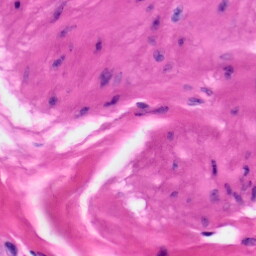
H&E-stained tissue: Skin